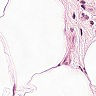
Metastatic tissue present: no